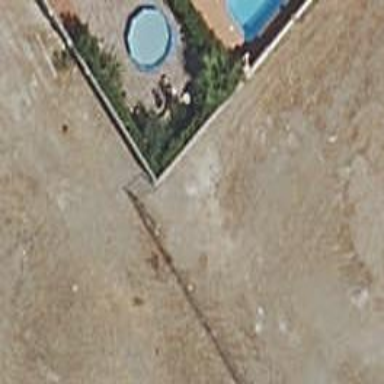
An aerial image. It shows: Fence is in the image.